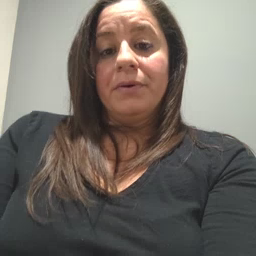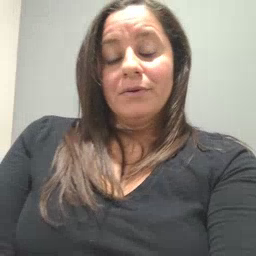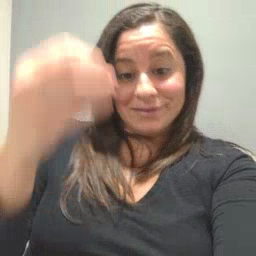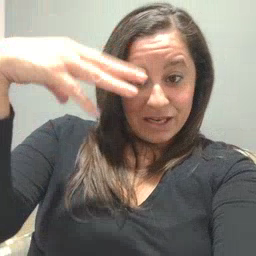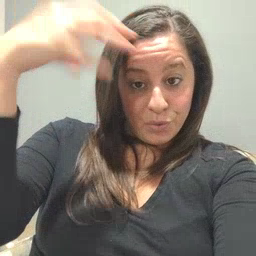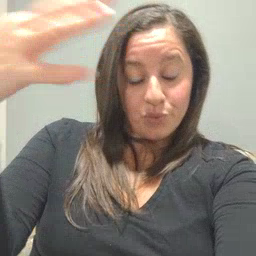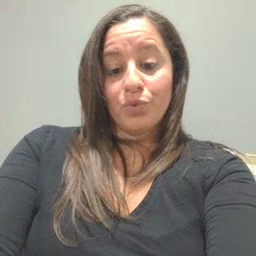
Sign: shower